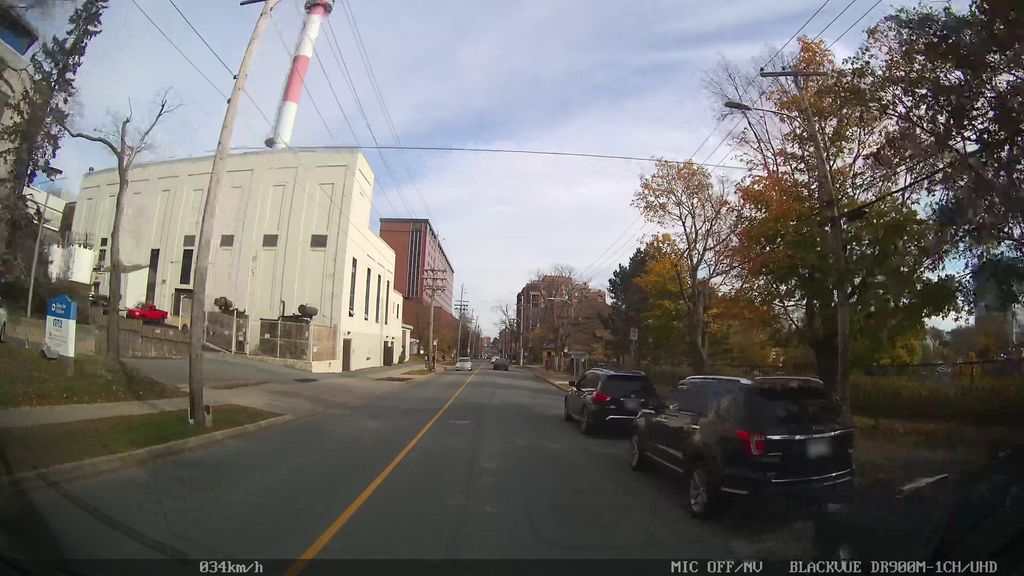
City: halifax